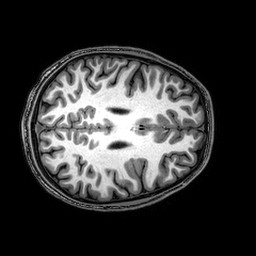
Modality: T1w
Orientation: axial
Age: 22
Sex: male
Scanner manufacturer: philips
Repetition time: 0.008169 s
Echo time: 0.00373 s